Field crop: maize
Growth stage: 2
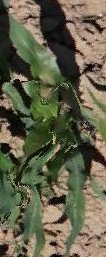
Species: maize